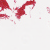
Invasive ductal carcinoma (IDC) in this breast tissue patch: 0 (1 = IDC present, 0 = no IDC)